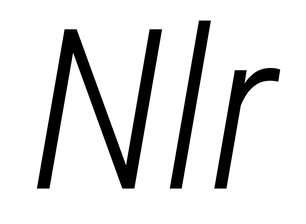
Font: Roboto-Italic_Condensed_Light_Italic